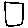
Label: square